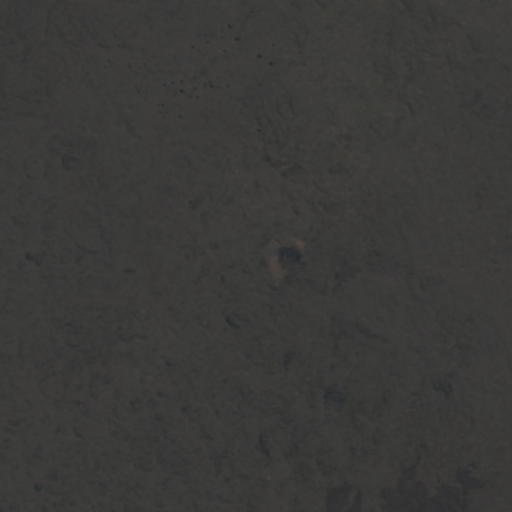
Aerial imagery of mountain in Hawaii named Yellow Cone containing only unknown